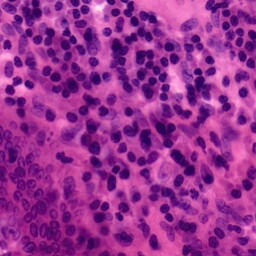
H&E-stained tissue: Colon